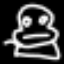
Label: frog